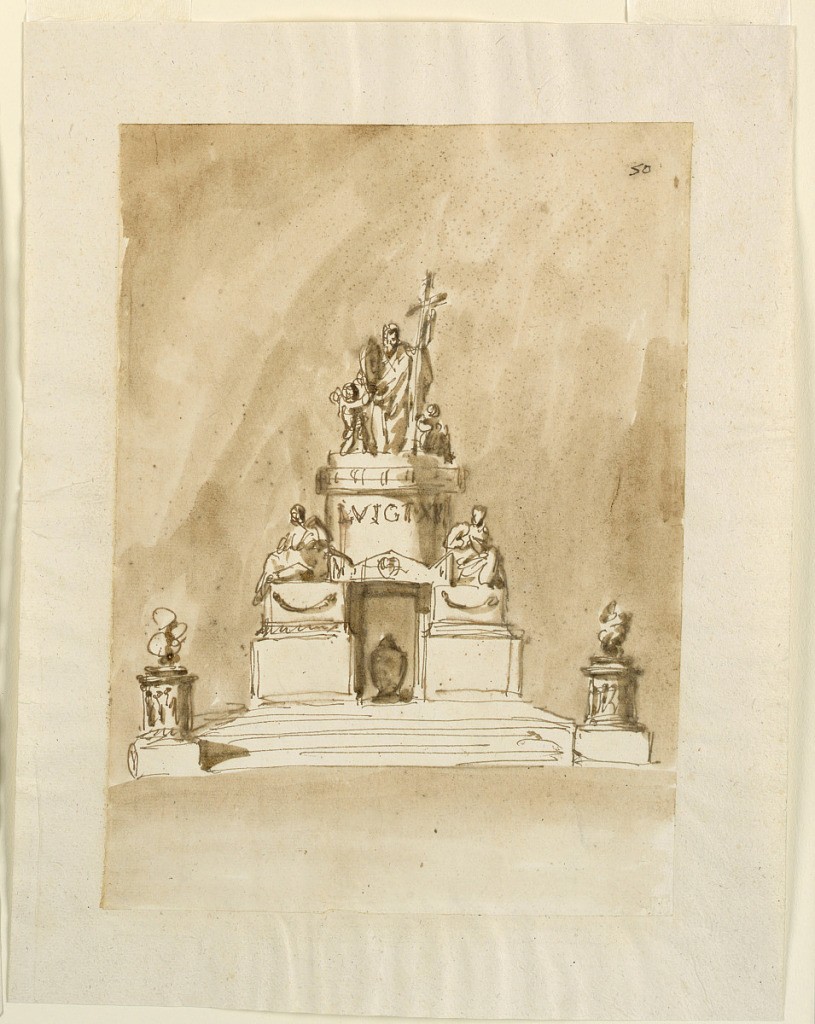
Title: Funeral Decorations for King Louis XVI of France
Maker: Giuseppe Barberi, Italian, 1746–1809
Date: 1793
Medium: Pen and brown ink, brush and brown wash on lined off-white laid paper
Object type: Drawing
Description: A variation of the sceheme of 1938-88-1301. The flames burn above roudn altars. There are more steps below the central part. The doorcase is laterally framed by pedestals, whose upper shorter parts are divided by mouldings from the lower ones. The front of the upper is decorated with a festoon. Upon them are sitting female allegories, and they support the pediment of a sarcophagus above the door. The round shaft of the upper pedestal rises without a base; it bears the inscription. On top is a variation of 1938-88-1309 with the right putto sitting upon the base.